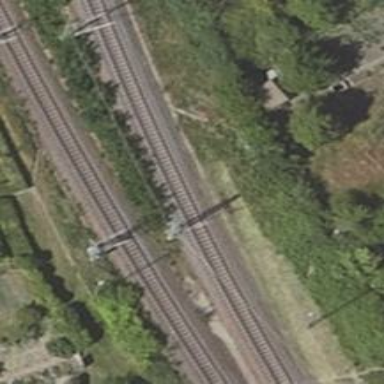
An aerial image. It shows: Contact line indicates electrification.